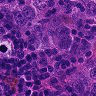
Metastatic tissue present: yes